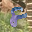
Label: 8